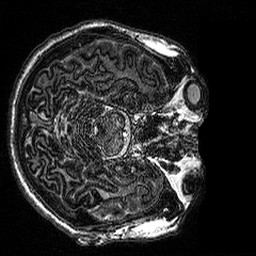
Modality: MP2RAGE
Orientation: axial
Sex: male
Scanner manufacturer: siemens
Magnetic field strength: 3 T
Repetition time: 5 s
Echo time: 0.00292 s